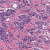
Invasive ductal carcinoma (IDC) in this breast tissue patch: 1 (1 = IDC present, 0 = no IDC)